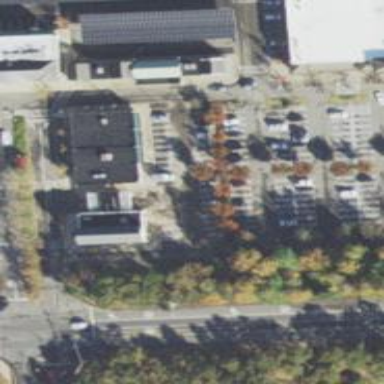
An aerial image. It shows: Parking space.